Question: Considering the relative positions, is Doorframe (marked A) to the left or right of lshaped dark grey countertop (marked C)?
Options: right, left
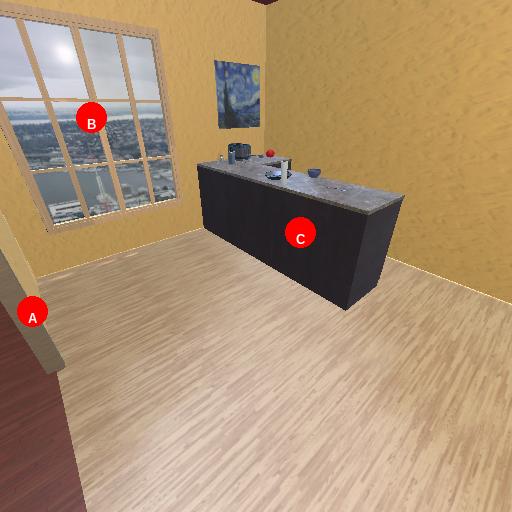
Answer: right